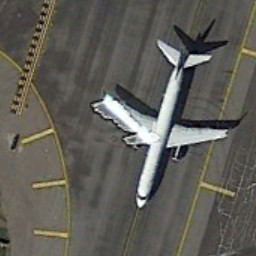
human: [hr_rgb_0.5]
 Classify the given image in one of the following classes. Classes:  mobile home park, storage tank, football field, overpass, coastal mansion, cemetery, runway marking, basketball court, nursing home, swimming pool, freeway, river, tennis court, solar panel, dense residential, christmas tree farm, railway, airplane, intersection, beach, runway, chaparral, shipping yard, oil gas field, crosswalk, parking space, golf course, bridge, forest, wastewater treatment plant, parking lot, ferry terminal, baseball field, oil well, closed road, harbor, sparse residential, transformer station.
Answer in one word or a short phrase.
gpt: airplane